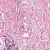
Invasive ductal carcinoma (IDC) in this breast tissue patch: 0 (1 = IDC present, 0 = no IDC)